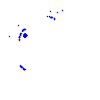
Particle: proton